The plot is a time-scale (wavelet) decomposition of a bearing vibration signal. What is the most likely bearing condition (normal, inner_race, outer_race, ball)?
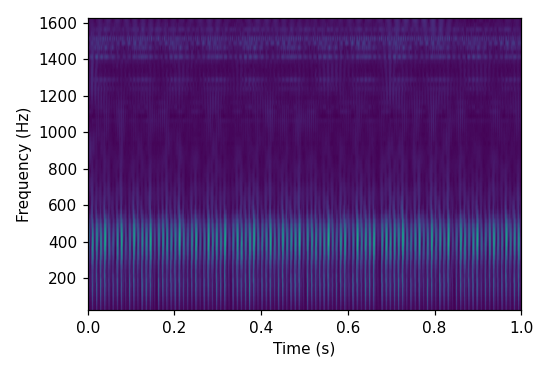
Answer: outer_race